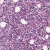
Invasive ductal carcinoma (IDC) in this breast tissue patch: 1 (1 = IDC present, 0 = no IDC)